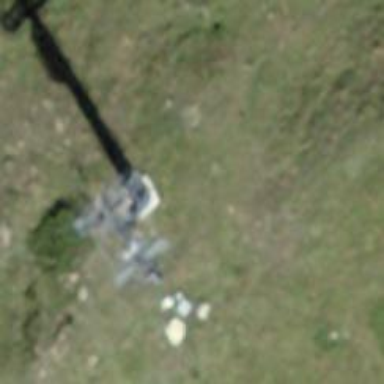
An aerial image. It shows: Pylon for aerialway.